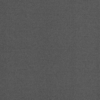
Label: dusty